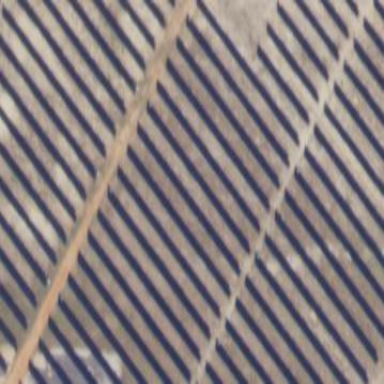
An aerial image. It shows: Solar power generator with photovoltaic panels.